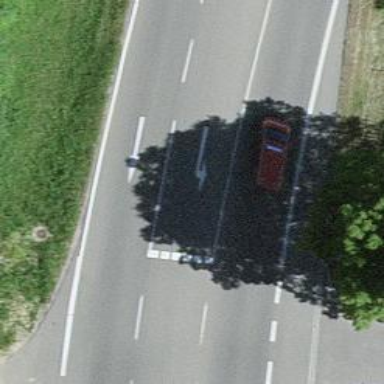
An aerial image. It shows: Primary road with asphalt surface.